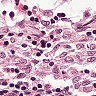
Metastatic tissue present: no